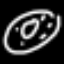
Label: donut